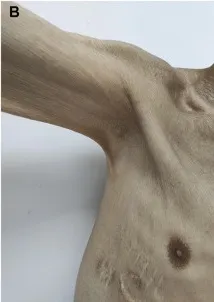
Symptoms, MRL image, and electron photomicrographs of skin biopsy. (B) Loss of axillary hair.
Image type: radiology (x_ray)